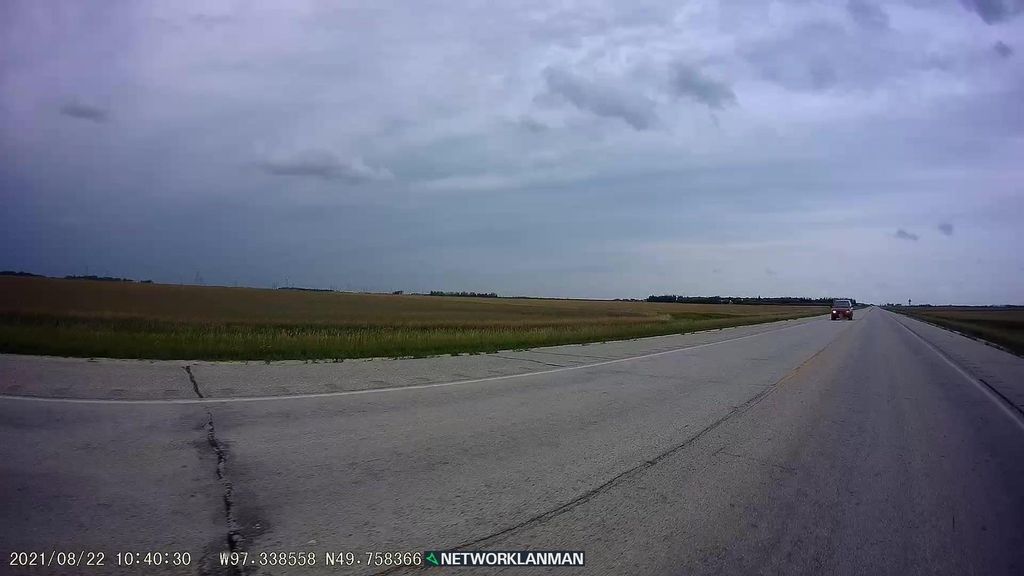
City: winnipeg